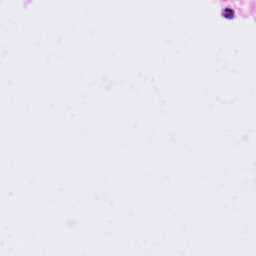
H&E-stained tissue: Colon